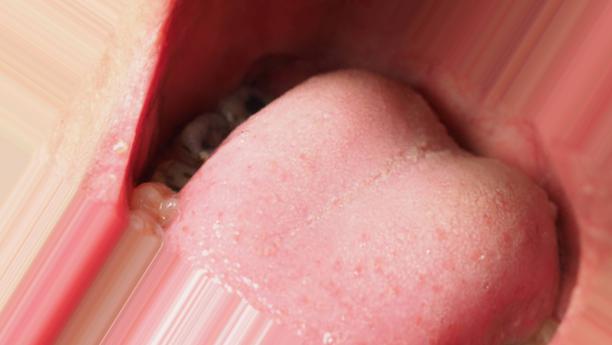
Condition: Caries